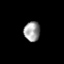
Tissue: prostate
Cell type: T cells
Senescence score: 0.7261
Nuclear area (px): 313
Mean DAPI intensity: 155.987